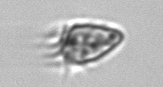
Label: Paratontonia_gracillima